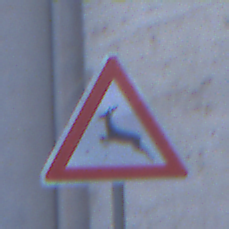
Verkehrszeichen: WildwechselRechts
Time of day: SunriseSunset
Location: Outdoor (Urban)
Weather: Clear
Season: NotSpecified
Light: Natural